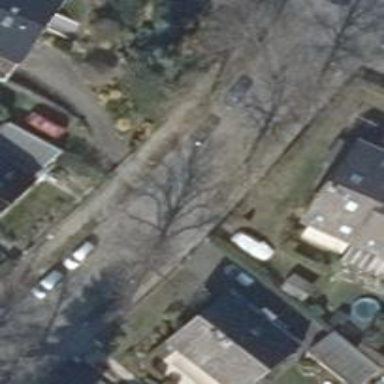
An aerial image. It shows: Sidewalk.